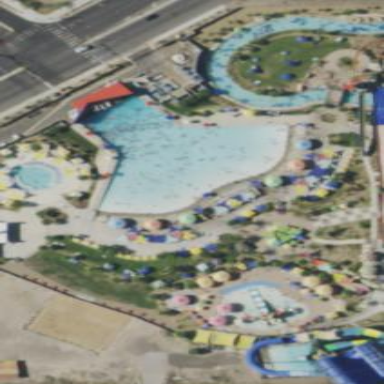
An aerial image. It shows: Swimming pool located in leisure land.